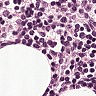
Metastatic tissue present: no